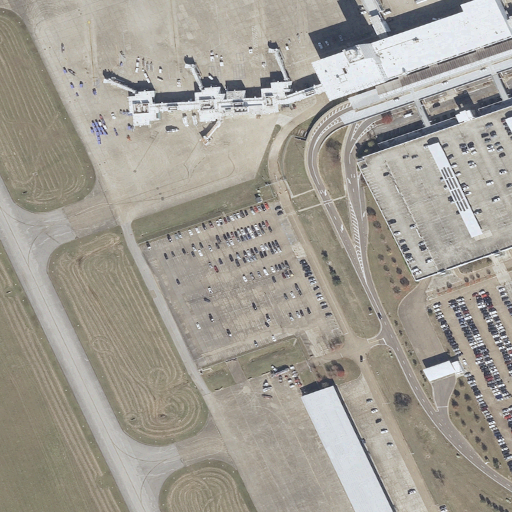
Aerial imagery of plain(s) in Mississippi named Bald Prairie containing high intensity development, medium intensity development, low intensity development, and open development